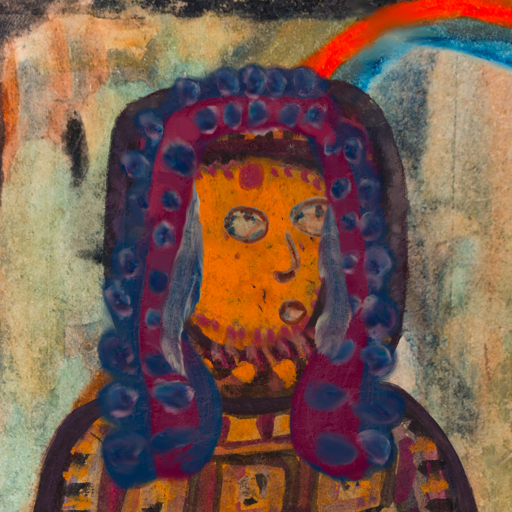
Background: Childish, Head And Neck Side: Doll_w_Hair, Face Side: Orphan, Bust: Doll, Hair Side: Hill_Girl, Head Accessory: Blank, Second Necklace: Blank, Necklace: Blank, Baby: Blank